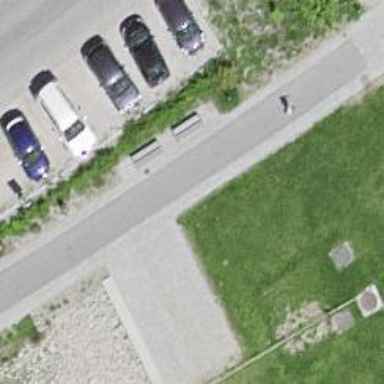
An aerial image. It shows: Brown bench.